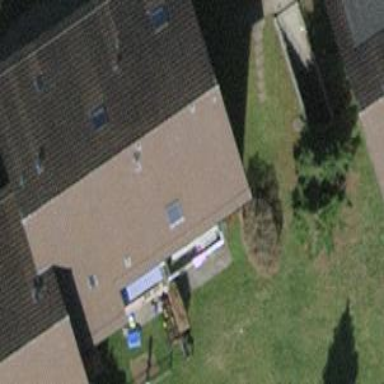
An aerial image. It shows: Apartments building with tiled roof.